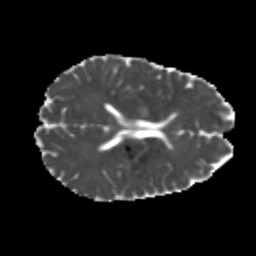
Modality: MD
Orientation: axial
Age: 22
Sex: male
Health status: healthy
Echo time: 0.074 s